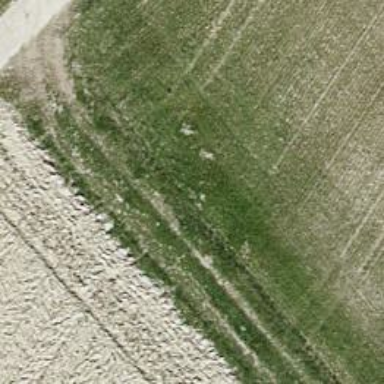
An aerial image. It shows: Grassy path.